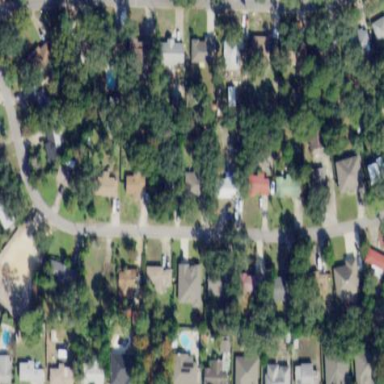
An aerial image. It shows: Residential area consisting of single-family homes.